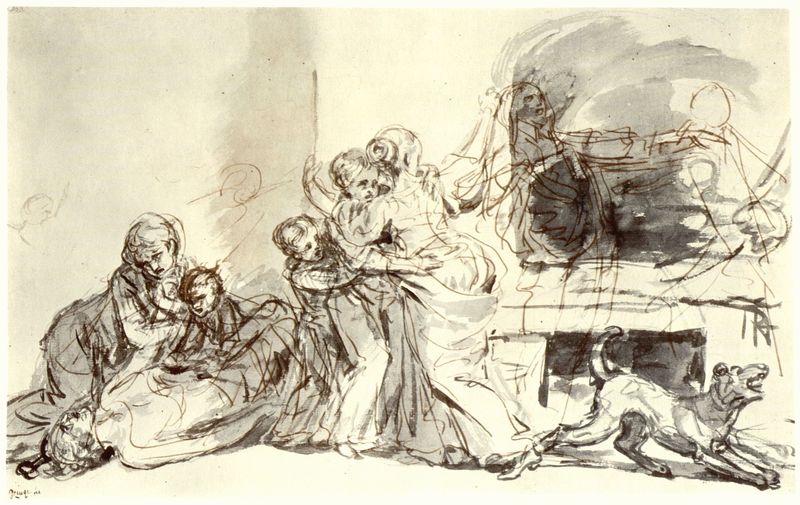
Titel: Kompositionsskize für den Verlorenen Sohn (?)
Künstler: Jean Baptiste Greuze
Standort: New York (New York)
Institution: Collection Strauss
Schlagwörter: dunkel, feder, kampf, kopf, mann, nackt, schatten, weiß, aquarell, frauen, gelb, komposition, menschen, mädchen, bewegung, braun, frau, frisur, grau, haar, hell, kleid, kleider, licht, männer, raum, rücken, schwarz, skizze, szene, zeichnung, zimmer, hund, hunde, tier, tiere, beige, gesichter, wand, entsetzen, halten, knoten, leiche, mord, stehen, tod, tot, trauer, gesten, innenraum, signatur, boden, haare, interieur, stoff, stoffe, tücher, familie, gewänder, kind, paar, kamin, kinder, ofen, rund, chaos, fell, schwanz, gesäß, hintern, papier, umarmung, ecke, liegen, studie, mauer, klein, linien, baby, sigantur, sepia, figuren, angst, unruhe, fight, white, women, black, duktus, interior, painting, room, weiblich, goya, mimik, halbnackt, liegend, fallen, striche, gruppen, umarmen, laviert, tusche, memento mori, erschrecken, linie, aufruhr, babys, kontur, weinen, streit, knien, konturen, strich, furcht, panik, entwurf, pinsel, fleck, kleinkind, heulen, verzweiflung, leichnam, sterben, hilfe, death, dürer, drawing, paper, schemen, aufregung, black and white, dog, sketch, battle, story, abfolge, entwicklung, pen, movement, bellen, dead, tragedy, stürzen, tauer, beschützen, schutz, children, scene, treue, erwachsene, geist, herd, federzeichnung, vorzeichnung, fireplace, handzeichnung, ink, plot, raun, home, szenenfolge, wash, schanz, rutschen, gram, lavee, bildraum, zeiten, murder, vom sterben, skizzietr, ghosts